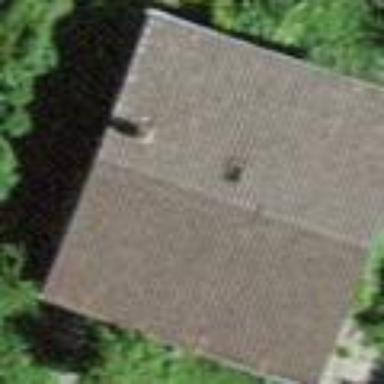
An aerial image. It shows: Simple house.